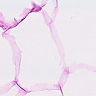
Metastatic tissue present: no